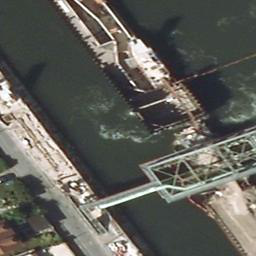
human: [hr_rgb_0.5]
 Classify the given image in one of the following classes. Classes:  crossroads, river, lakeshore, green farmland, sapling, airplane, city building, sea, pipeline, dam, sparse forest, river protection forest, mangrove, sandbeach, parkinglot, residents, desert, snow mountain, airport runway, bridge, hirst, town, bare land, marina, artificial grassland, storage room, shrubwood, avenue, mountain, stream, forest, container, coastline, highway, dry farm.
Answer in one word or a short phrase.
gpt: dam